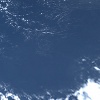
Label: water